Field crop: maize
Growth stage: 2
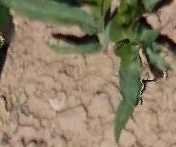
Species: maize